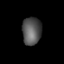
Tissue: lung
Cell type: Others
Senescence score: 0.2002
Nuclear area (px): 521
Mean DAPI intensity: 85.127